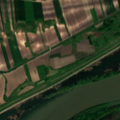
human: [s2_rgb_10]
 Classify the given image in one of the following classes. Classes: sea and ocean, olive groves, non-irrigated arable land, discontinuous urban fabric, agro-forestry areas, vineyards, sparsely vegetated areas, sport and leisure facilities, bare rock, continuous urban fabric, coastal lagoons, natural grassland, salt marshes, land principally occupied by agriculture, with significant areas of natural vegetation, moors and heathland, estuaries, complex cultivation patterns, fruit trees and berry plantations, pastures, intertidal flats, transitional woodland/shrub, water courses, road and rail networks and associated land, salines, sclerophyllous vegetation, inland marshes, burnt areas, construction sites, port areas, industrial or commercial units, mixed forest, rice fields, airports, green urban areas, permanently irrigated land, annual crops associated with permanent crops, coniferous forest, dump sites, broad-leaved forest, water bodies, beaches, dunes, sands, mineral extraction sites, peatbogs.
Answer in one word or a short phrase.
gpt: non-irrigated arable land, transitional woodland/shrub, inland marshes, water courses